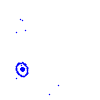
Particle: proton